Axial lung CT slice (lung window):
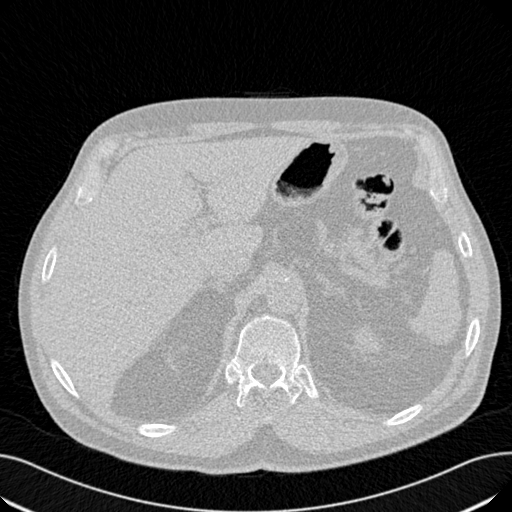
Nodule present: no